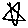
Label: star